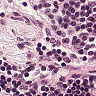
Metastatic tissue present: no